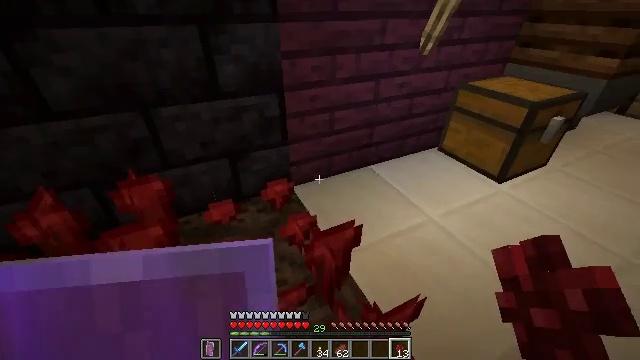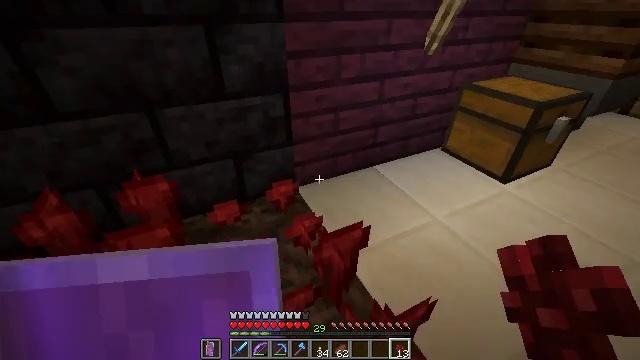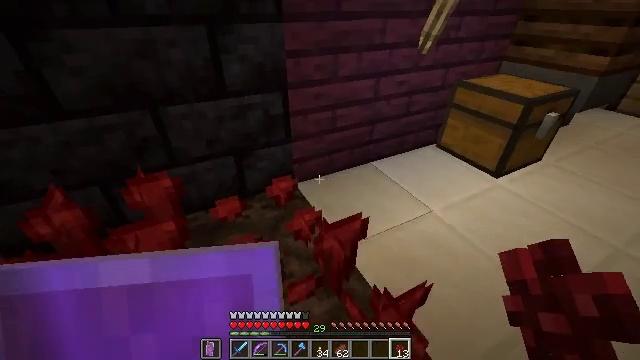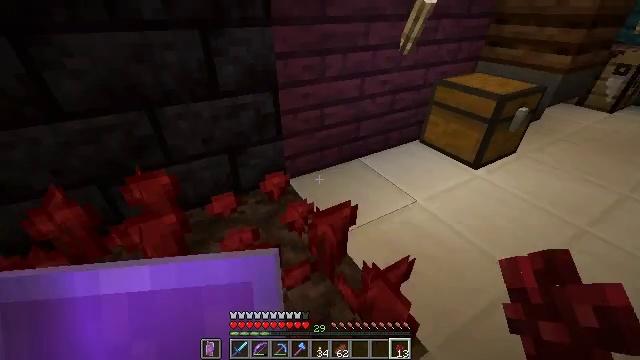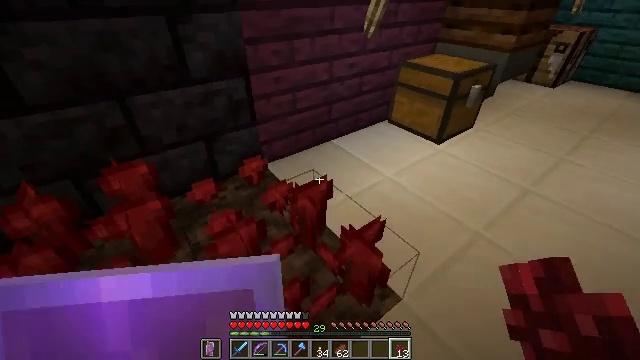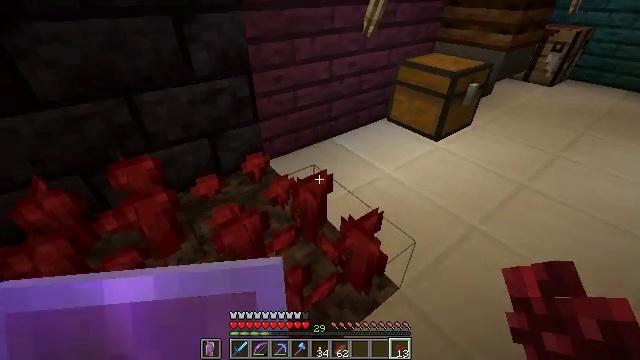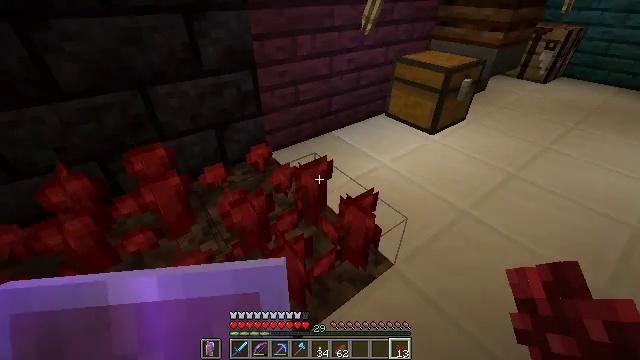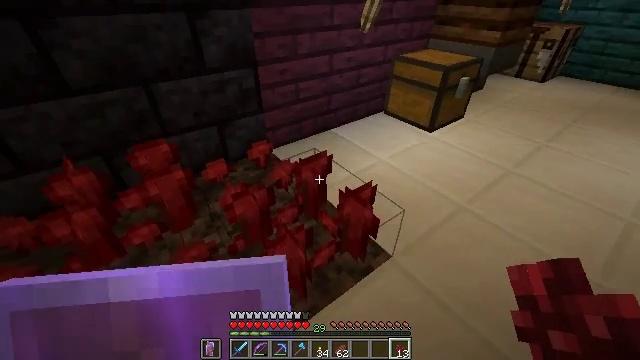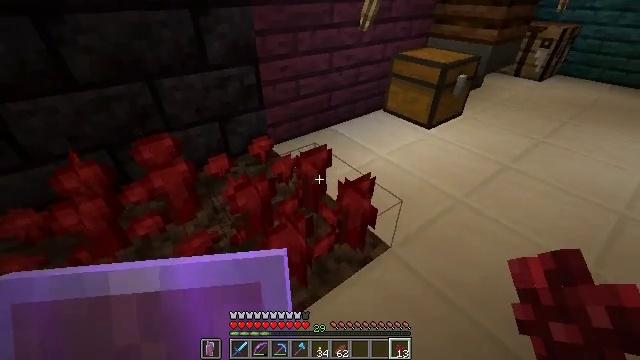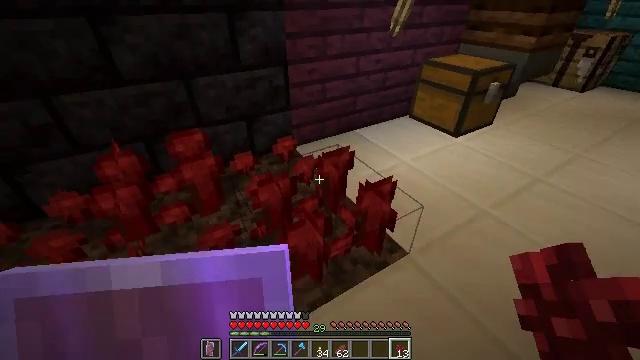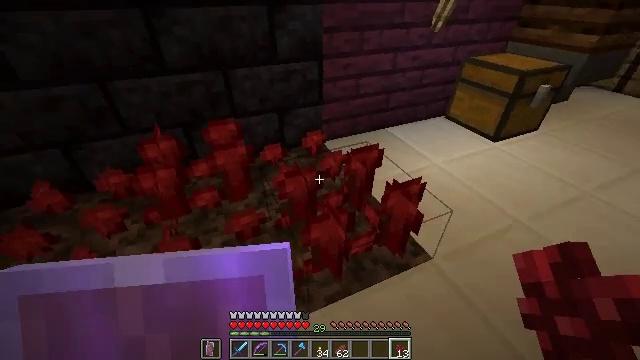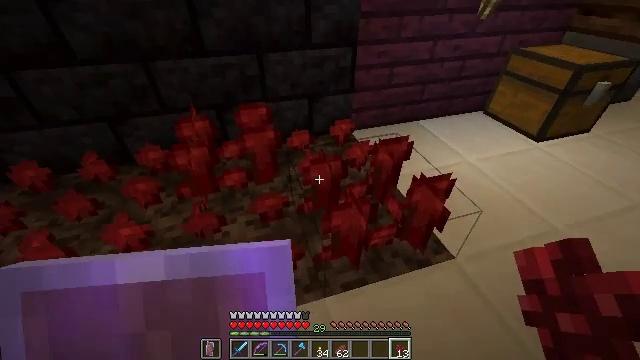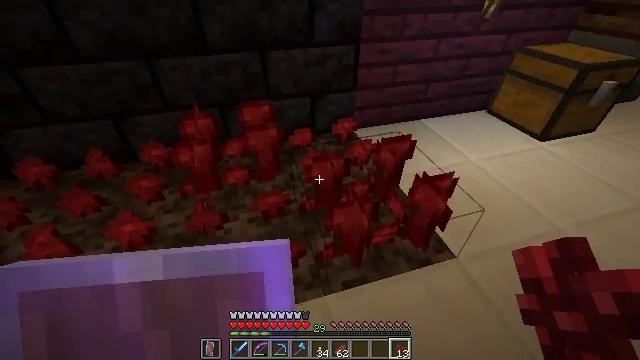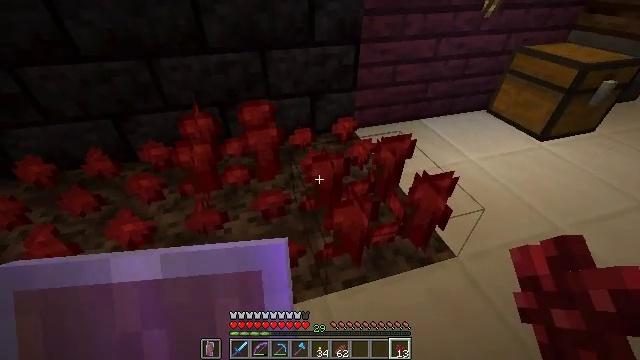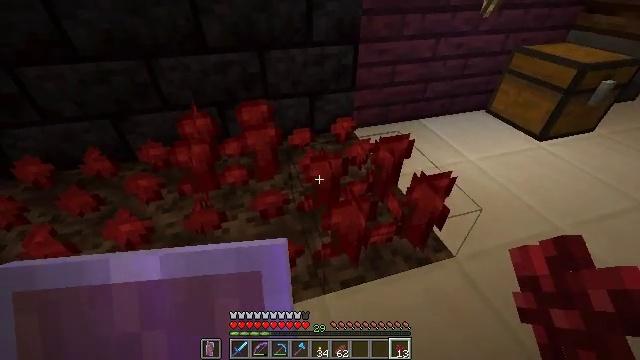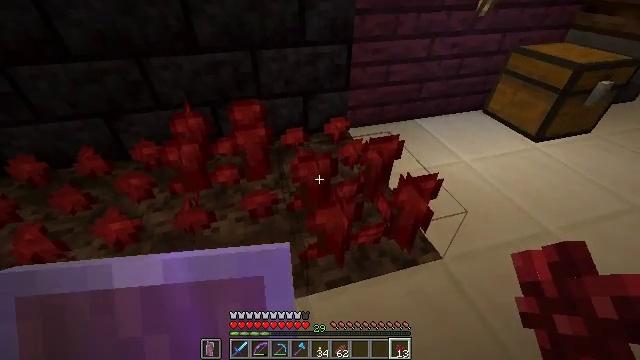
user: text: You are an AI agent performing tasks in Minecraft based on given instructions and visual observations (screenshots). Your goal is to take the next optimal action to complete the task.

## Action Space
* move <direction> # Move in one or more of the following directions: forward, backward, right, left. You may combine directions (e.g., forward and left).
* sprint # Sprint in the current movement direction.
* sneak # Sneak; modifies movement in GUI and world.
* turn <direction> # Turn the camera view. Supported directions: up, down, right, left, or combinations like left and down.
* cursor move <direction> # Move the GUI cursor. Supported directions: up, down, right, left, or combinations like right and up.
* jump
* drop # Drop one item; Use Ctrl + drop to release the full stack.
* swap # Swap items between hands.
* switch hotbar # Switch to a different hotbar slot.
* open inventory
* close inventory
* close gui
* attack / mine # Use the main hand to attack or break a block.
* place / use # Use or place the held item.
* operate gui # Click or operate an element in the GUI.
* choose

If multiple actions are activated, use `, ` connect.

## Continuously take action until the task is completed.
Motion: motion action
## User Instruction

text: Retrieve nether wart from the ground.
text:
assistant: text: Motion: no_op
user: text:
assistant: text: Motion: move back, turn right
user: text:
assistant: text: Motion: move back, turn right
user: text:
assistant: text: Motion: move back, turn right and down
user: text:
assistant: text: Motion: move back
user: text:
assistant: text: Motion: no_op
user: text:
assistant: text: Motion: no_op
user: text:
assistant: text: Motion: no_op
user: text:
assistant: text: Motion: turn left
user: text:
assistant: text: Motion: turn left
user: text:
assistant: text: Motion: turn left and down
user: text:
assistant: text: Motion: no_op
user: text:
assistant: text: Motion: no_op
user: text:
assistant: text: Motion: move right
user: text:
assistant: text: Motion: move right
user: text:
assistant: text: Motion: move right, turn left
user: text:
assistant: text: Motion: move right, turn left and up
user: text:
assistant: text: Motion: move right
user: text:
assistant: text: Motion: move right
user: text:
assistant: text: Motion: move right, turn down
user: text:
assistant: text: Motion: move right, turn left
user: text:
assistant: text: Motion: move right, turn left
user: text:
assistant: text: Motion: move right, turn left
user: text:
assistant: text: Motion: no_op
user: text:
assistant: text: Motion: no_op
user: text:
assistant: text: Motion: no_op
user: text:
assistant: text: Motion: turn left, switch to hotbar 3
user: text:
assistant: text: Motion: turn left, switch to hotbar 3
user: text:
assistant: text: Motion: turn left
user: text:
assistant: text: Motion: no_op